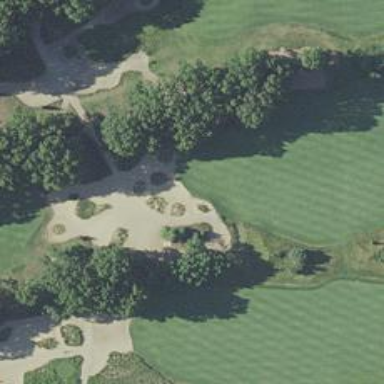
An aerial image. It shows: View of golf hole.